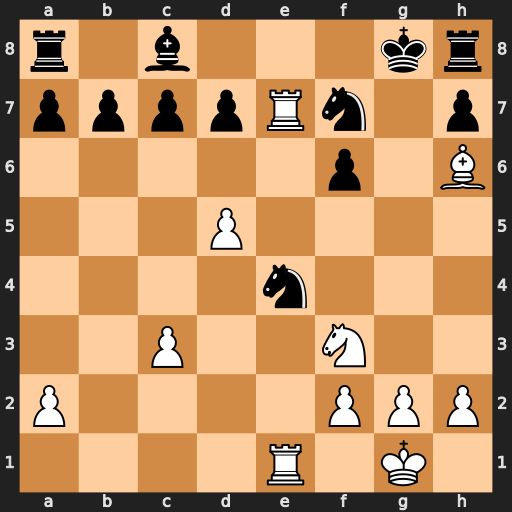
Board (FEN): r1b3kr/ppppRn1p/5p1B/3P4/4n3/2P2N2/P4PPP/4R1K1
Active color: w
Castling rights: -
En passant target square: -
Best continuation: Re8#